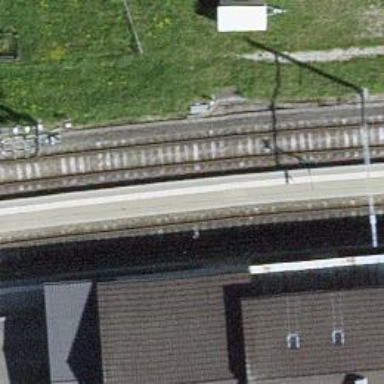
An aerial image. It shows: Railway with electrified contact lines.